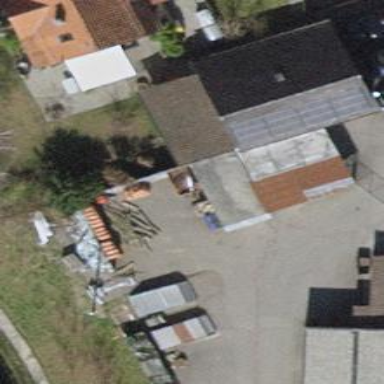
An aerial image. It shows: Shed building.